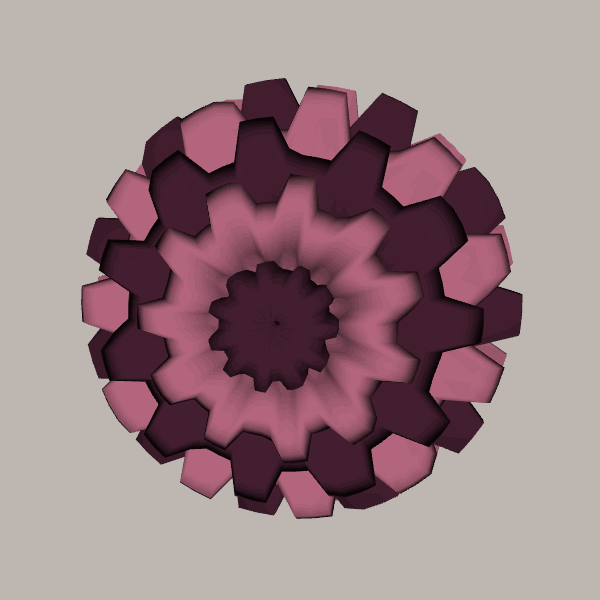
Background: light